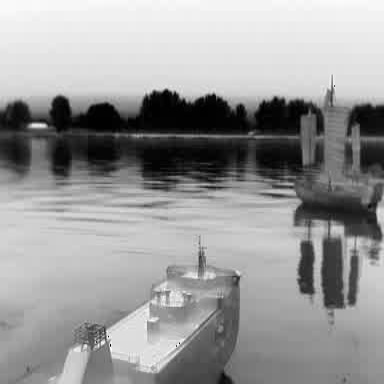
There are two objects shown in the infrared image, including a container_ship, and a sailboat.